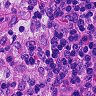
Metastatic tissue present: no